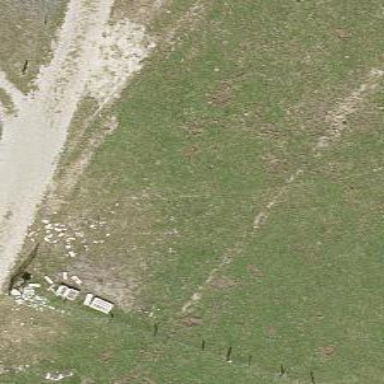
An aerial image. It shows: Isolated dwelling in remote location.